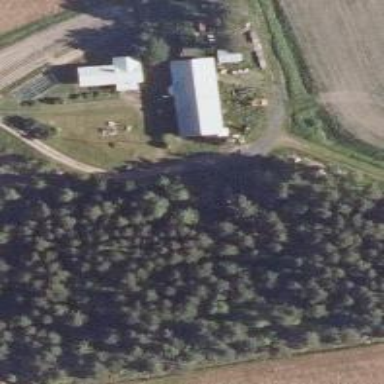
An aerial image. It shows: Farm.